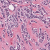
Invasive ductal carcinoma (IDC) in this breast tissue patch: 1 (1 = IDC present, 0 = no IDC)